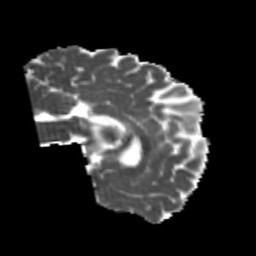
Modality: MD
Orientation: sagittal
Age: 20
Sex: male
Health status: healthy
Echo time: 0.074 s